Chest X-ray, PA view. Patient: 60 years old, sex M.
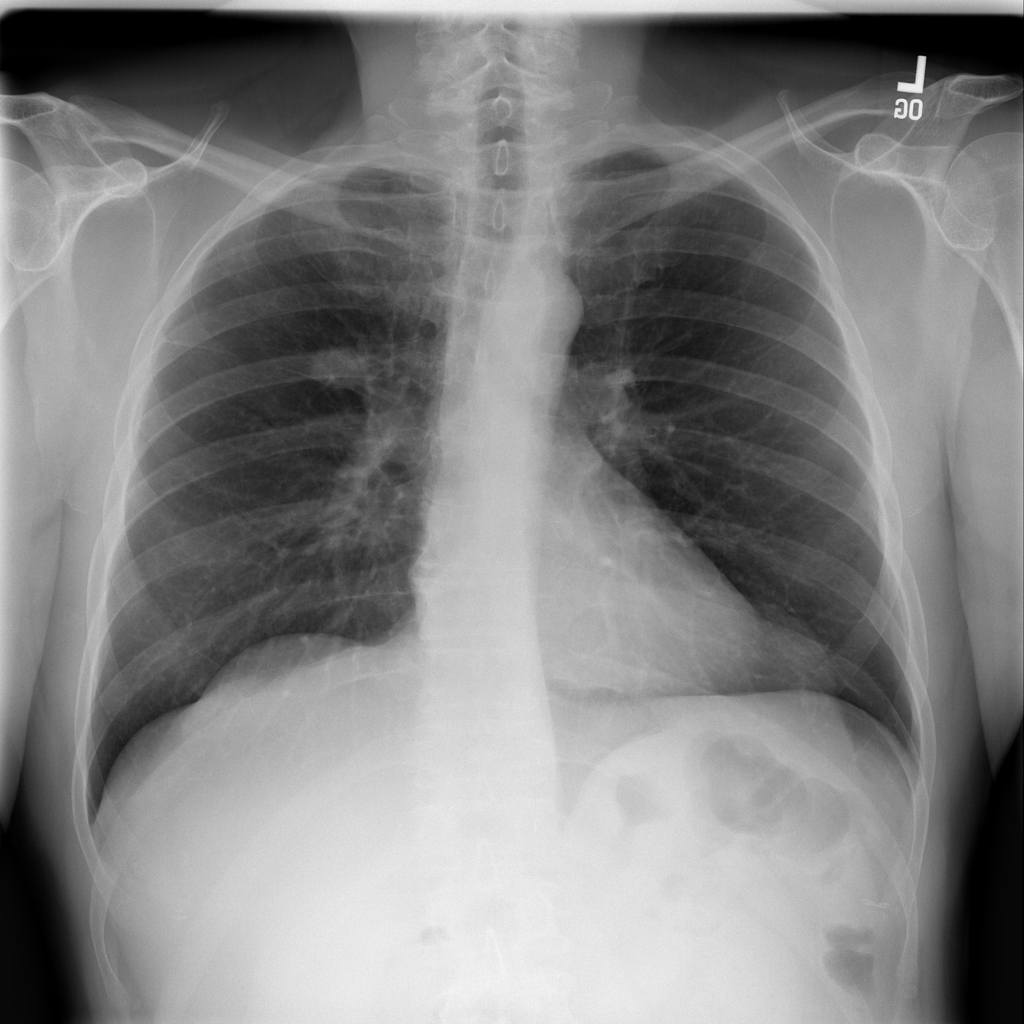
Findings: No Finding